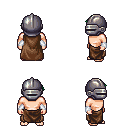
a pixel art fantasy rpg character, male body template, human, light skin, brown cape, robe skirt, green long mohawk hairstyle, metal helm, white cloth bracers, four views (front, back, left, right), 2x2 character sprite sheet, small pixel art, hard edges, no anti-aliasing